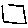
Label: square